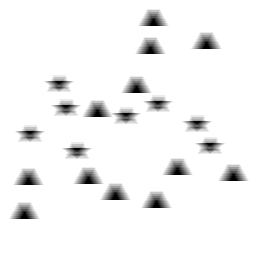
Squares: 0
Triangles: 12
Stars: 8
Total shapes: 20